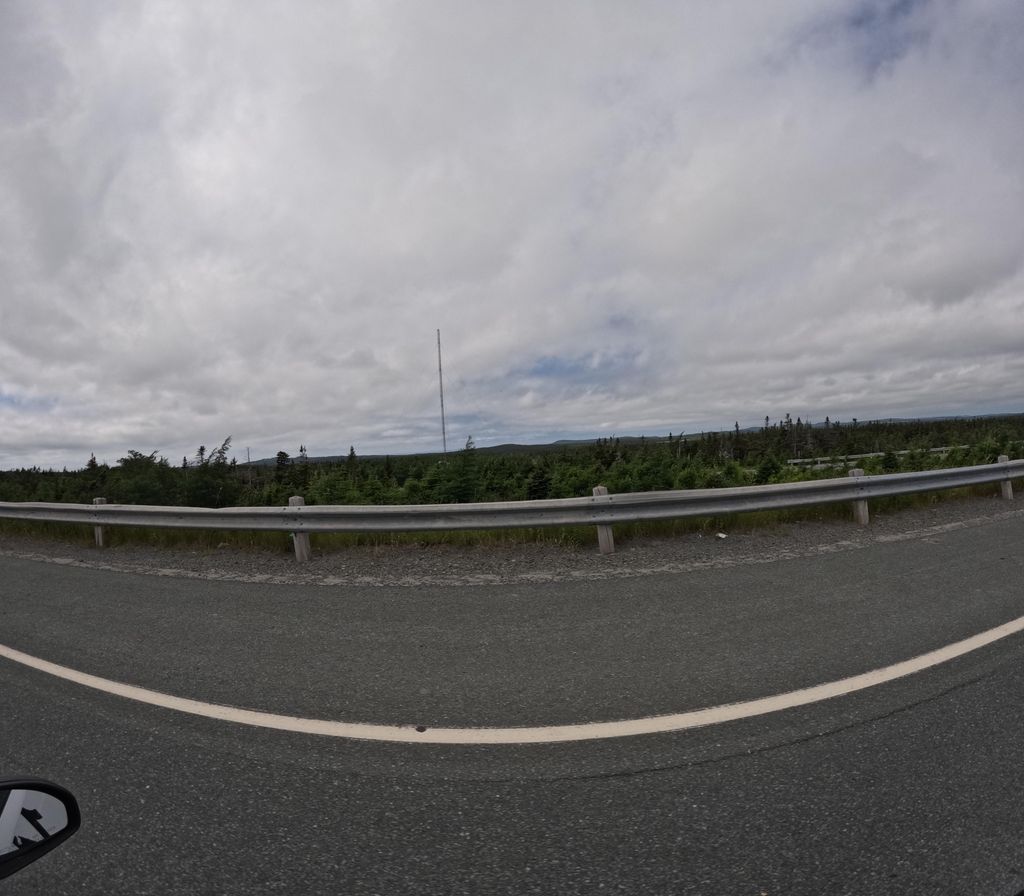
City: st_johns